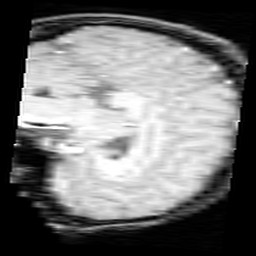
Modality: inplaneT1
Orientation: sagittal
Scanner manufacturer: ge
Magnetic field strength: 3 T
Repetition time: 0.25 s
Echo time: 0.0036 s